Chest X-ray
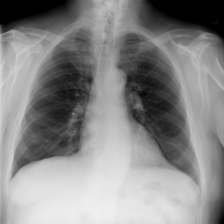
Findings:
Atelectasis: negative
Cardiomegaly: negative
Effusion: negative
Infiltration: positive
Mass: negative
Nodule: negative
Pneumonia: negative
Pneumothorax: negative
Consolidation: negative
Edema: negative
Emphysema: negative
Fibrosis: negative
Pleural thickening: negative
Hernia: negative